Field crop: tomato
Growth stage: 1
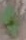
Species: solanum